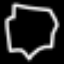
Label: octagon